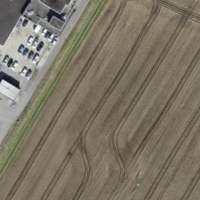
EUNIS habitat code: 52
Species observed at this site:
Cirsium arvense